Aerial crown-view tile of a tropical tree (Barro Colorado Island, Panama), acquired 20250715:
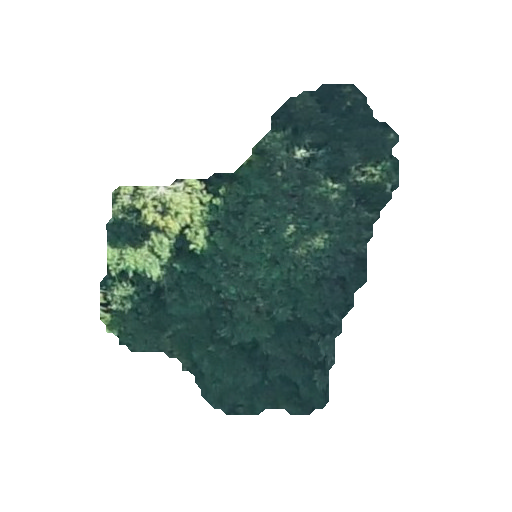
Species: Pouteria stipitata
GBIF accepted scientific name: Pouteria stipitata
Crown area: 92.451 m²